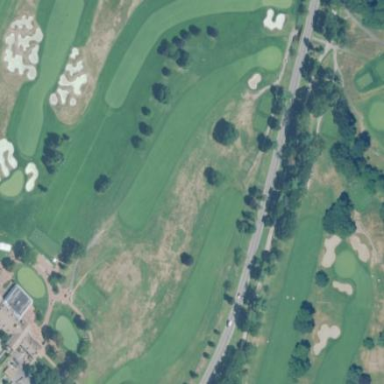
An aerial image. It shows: Golf fairway surrounded by grass.